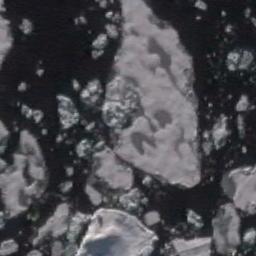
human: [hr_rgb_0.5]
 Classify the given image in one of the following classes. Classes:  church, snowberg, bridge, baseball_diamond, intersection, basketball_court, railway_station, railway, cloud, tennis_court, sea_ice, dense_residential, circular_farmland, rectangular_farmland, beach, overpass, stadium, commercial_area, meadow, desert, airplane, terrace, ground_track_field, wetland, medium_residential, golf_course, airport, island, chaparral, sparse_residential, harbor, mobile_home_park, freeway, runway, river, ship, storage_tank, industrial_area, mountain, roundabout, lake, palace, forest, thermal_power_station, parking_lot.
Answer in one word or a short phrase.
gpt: sea_ice